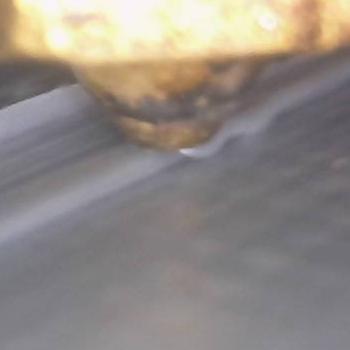
Flow rate: 267%